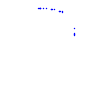
Particle: proton